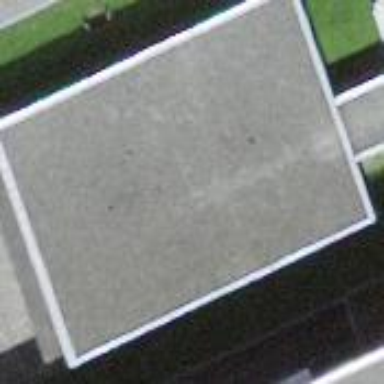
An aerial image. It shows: School building.